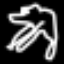
Label: frog